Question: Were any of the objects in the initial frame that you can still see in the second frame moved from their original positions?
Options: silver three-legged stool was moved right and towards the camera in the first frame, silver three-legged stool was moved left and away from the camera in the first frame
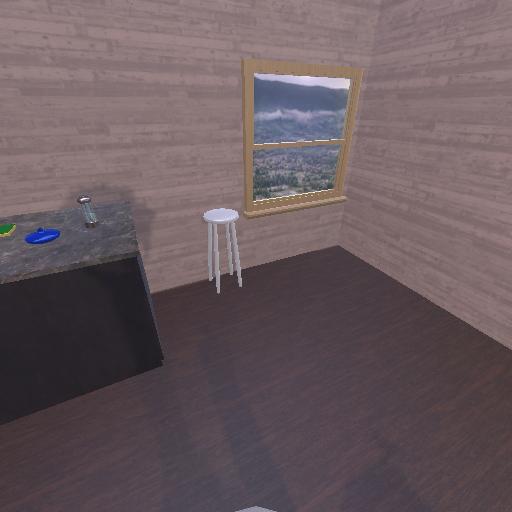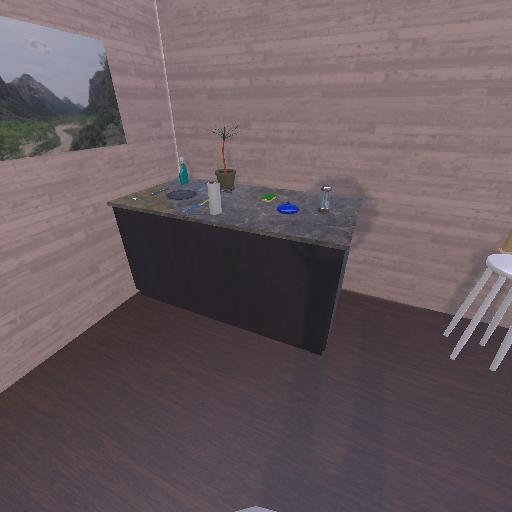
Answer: silver three-legged stool was moved right and towards the camera in the first frame